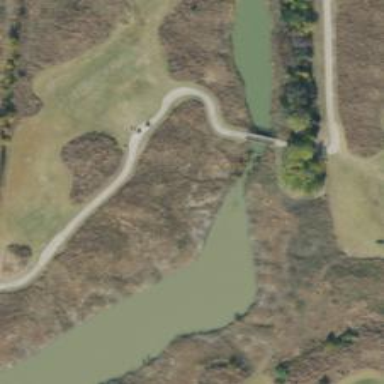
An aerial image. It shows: Path designated for golf carts.